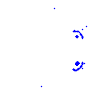
Particle: electron